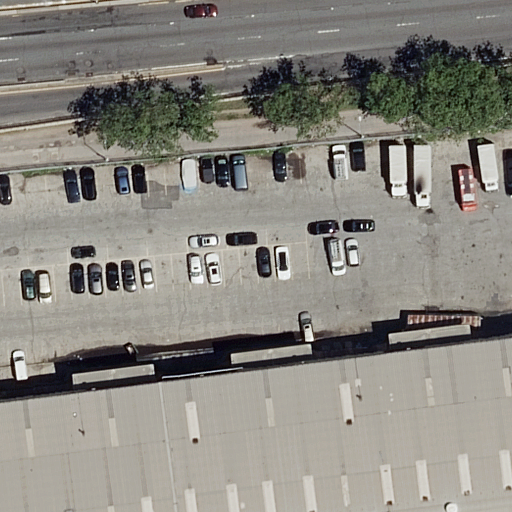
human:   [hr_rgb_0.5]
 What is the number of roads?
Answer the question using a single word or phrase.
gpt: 3

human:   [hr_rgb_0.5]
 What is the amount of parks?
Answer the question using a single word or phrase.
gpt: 1

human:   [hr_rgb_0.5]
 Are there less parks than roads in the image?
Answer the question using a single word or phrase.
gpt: yes

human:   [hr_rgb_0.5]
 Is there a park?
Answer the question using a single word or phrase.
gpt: yes

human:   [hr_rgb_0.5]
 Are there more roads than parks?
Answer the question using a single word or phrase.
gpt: yes

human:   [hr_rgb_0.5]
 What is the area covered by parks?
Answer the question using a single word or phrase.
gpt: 4313m2

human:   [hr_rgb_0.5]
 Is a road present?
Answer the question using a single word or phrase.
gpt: yes

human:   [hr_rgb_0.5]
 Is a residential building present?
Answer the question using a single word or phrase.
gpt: no

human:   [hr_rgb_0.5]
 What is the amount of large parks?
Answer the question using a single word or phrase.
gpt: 1

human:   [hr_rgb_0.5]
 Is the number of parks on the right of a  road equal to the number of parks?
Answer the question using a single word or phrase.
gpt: no

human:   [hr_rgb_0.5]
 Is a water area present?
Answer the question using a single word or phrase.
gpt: no

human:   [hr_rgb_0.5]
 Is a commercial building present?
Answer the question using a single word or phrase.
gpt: no

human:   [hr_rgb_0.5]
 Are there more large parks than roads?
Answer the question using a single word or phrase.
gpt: no

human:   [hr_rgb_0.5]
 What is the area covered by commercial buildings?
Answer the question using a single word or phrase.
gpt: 0m2

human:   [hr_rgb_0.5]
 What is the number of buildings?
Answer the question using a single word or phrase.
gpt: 0

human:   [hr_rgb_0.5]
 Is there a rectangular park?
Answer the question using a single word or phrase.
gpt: yes

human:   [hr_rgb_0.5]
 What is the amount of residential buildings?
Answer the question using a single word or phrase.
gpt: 0

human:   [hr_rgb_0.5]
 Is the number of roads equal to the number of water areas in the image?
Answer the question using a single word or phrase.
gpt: no

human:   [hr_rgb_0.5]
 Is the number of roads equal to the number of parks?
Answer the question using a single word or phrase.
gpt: no

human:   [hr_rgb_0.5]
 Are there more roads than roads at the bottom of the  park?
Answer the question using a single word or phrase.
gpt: yes

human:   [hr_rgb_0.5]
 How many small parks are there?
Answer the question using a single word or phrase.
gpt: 0

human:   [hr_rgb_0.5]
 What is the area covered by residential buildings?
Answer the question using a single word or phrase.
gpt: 0m2

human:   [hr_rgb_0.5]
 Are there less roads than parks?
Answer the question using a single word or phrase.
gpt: no

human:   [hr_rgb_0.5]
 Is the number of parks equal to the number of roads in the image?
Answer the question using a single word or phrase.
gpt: no

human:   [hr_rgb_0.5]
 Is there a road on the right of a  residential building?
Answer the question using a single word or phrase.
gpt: no

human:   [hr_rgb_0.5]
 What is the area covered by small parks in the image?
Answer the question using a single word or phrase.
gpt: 0m2

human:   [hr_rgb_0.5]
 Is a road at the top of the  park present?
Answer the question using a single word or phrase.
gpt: yes

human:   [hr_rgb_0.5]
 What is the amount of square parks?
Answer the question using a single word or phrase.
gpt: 0

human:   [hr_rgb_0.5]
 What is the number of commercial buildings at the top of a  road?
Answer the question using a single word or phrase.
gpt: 0

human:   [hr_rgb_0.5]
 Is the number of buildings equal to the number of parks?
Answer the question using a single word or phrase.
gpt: no

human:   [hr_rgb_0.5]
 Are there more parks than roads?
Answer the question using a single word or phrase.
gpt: no

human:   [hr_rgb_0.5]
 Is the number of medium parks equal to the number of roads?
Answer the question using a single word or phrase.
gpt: no

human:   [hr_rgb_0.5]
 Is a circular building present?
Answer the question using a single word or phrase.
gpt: no

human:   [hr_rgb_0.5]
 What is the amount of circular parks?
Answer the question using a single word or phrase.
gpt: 0

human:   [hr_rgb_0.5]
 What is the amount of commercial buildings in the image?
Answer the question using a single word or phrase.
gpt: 0

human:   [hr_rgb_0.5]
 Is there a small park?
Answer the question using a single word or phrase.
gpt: no

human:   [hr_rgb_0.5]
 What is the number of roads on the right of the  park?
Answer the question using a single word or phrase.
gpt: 0

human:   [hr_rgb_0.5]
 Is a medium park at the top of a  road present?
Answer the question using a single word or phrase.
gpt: no

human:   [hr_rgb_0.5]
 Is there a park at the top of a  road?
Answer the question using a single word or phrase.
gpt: no

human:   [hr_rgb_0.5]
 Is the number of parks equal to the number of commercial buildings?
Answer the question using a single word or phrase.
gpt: no

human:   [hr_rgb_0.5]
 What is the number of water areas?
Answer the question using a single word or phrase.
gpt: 0

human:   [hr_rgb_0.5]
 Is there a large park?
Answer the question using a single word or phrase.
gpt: yes

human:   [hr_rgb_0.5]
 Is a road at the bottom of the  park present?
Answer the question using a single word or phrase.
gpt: no

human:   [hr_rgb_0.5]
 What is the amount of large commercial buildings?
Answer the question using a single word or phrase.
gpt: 0

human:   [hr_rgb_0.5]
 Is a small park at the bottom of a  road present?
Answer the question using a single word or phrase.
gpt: no

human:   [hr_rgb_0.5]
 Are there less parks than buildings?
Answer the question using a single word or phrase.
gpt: no

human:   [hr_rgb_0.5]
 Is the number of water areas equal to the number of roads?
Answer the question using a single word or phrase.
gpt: no

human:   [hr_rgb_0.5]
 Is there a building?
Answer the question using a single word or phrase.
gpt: no

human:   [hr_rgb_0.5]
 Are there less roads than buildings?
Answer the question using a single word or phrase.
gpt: no

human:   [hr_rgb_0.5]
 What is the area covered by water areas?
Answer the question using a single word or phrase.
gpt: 0m2

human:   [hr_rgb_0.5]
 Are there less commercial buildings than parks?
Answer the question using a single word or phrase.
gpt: yes

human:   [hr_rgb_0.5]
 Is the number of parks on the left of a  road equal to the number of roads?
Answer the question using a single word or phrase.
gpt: no

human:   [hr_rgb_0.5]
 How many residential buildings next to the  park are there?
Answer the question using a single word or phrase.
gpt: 0

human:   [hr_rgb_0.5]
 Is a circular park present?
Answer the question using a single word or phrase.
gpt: no

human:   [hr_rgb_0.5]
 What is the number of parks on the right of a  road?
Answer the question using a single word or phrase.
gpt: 0

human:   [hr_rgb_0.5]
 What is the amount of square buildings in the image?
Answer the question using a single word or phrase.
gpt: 0

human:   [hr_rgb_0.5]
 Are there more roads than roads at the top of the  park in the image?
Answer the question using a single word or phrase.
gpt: no

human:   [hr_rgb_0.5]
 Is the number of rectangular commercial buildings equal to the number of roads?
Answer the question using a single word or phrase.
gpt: no

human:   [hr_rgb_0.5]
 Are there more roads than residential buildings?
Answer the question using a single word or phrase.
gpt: yes

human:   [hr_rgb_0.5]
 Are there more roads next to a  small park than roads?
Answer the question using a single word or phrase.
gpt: no

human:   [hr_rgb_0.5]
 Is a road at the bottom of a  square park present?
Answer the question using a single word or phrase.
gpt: no

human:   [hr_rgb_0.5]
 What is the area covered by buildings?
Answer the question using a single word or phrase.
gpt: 0m2

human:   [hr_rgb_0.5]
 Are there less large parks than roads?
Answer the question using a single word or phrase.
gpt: yes

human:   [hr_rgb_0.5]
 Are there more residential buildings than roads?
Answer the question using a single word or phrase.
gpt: no